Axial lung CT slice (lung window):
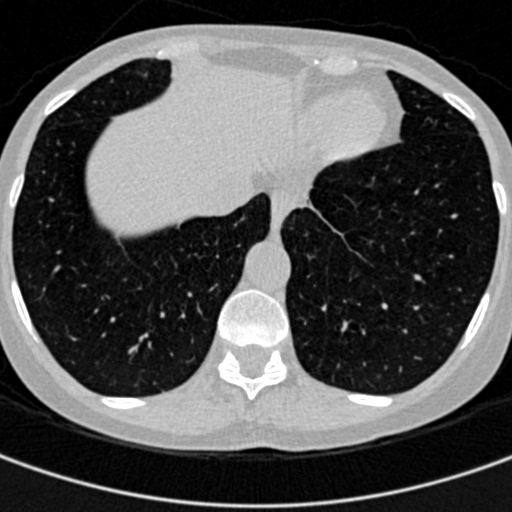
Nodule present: no